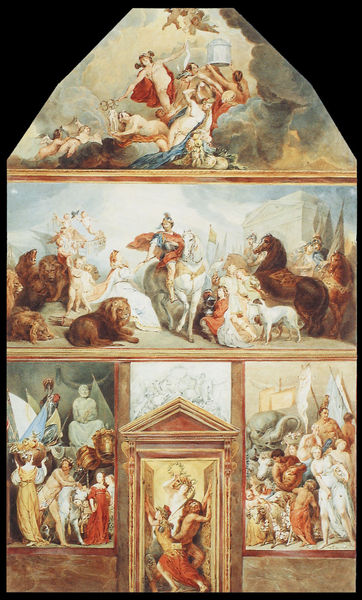
Titel: Die Wände des Oranjezaal im Schloß Huis ten Bosch
Künstler: Tieleman Cato Bruining
Institution: Den Haag, Koninklijke Verzamelingen
Schlagwörter: gemälde, wolken, dreieck, frauen, menschen, bunt, tür, hund, tiere, malerei, kirche, rauch, drei, renaissance, pferd, pferde, reiter, engel, statue, giebel, krieg, wandmalerei, kranz, mythologie, portal, öffnung, löwen, götter, feldherr, löwe, fresko, elefant, ausgeschnitten, geteilt, bildvita